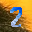
Label: 2